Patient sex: F
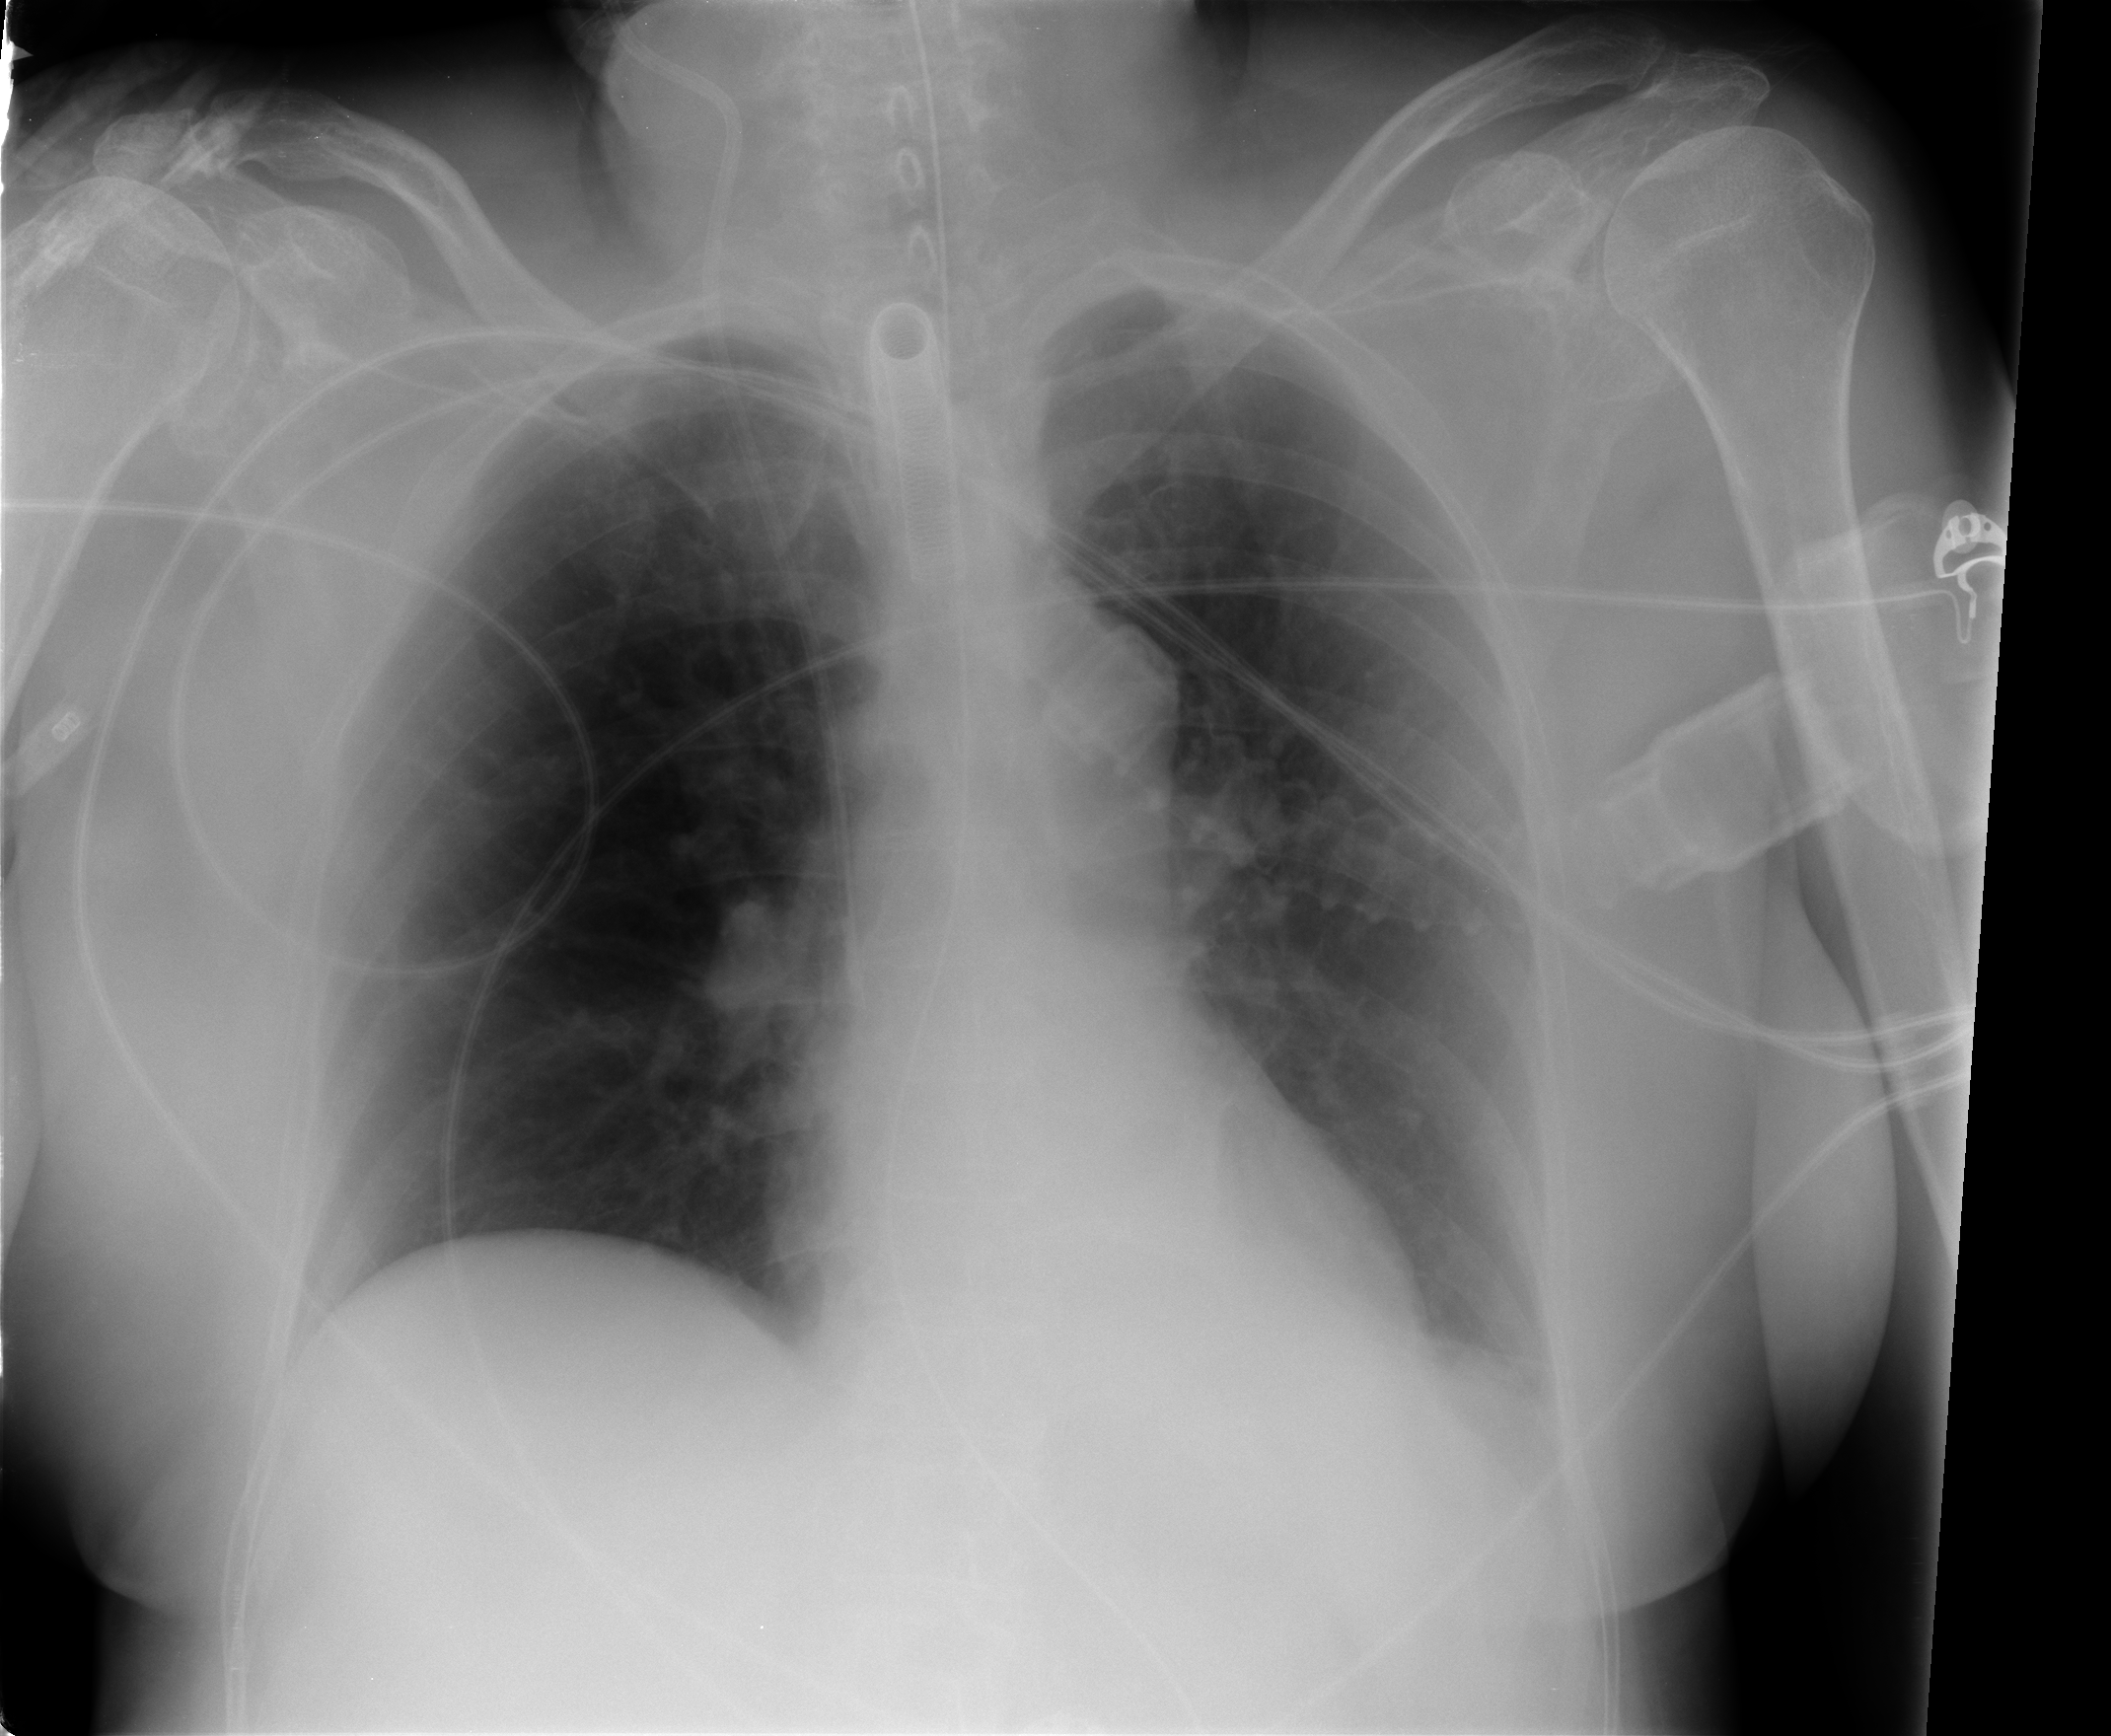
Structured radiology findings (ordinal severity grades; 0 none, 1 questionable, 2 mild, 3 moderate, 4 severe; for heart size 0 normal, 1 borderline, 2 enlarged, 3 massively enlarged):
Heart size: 0
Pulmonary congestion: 0
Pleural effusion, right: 0
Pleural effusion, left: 1
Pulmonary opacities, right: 1
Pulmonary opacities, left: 0
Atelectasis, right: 0
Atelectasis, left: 1